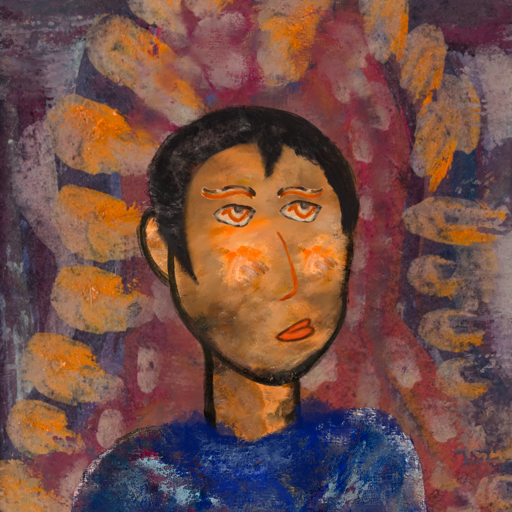
Background: Doll, Head And Neck Side: Gypsy_Queen, Face Side: Experience, Bust: Irani, Hair Side: Roy_Bahadur, Head Accessory: Blank, Second Necklace: Blank, Necklace: Blank, Baby: Blank